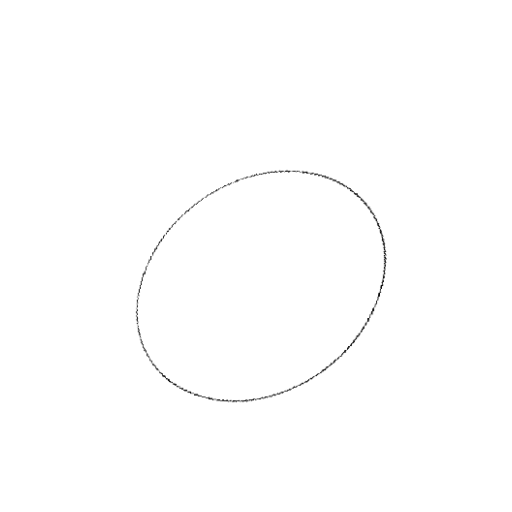
Crossing number: 0